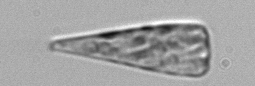
Label: Licmophora